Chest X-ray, PA view. Patient: 53 years old, sex M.
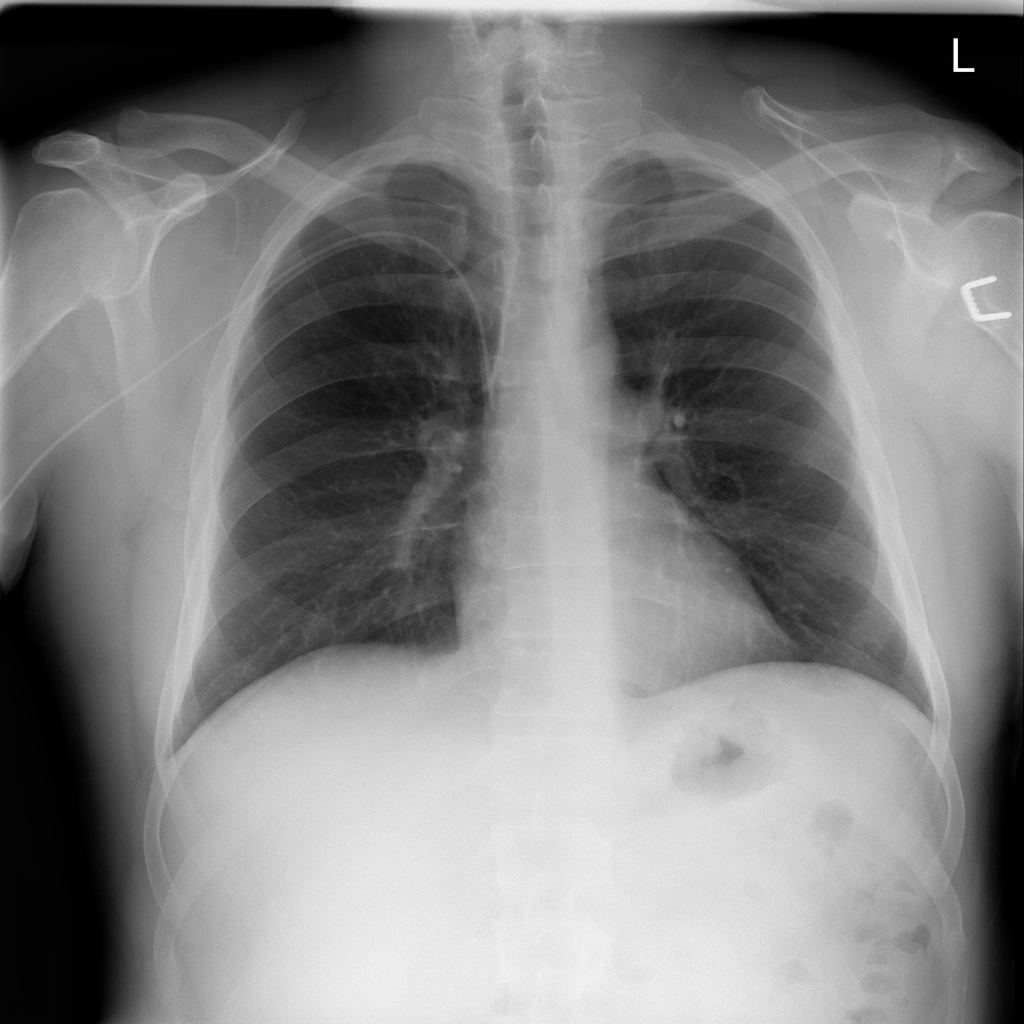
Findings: No Finding